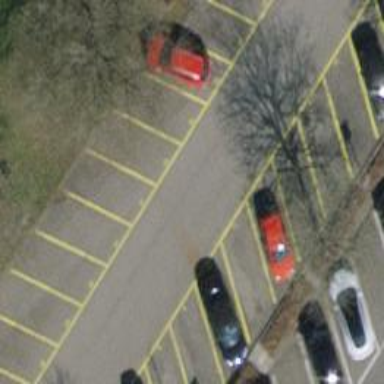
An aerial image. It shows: Car-sharing service available at this location.